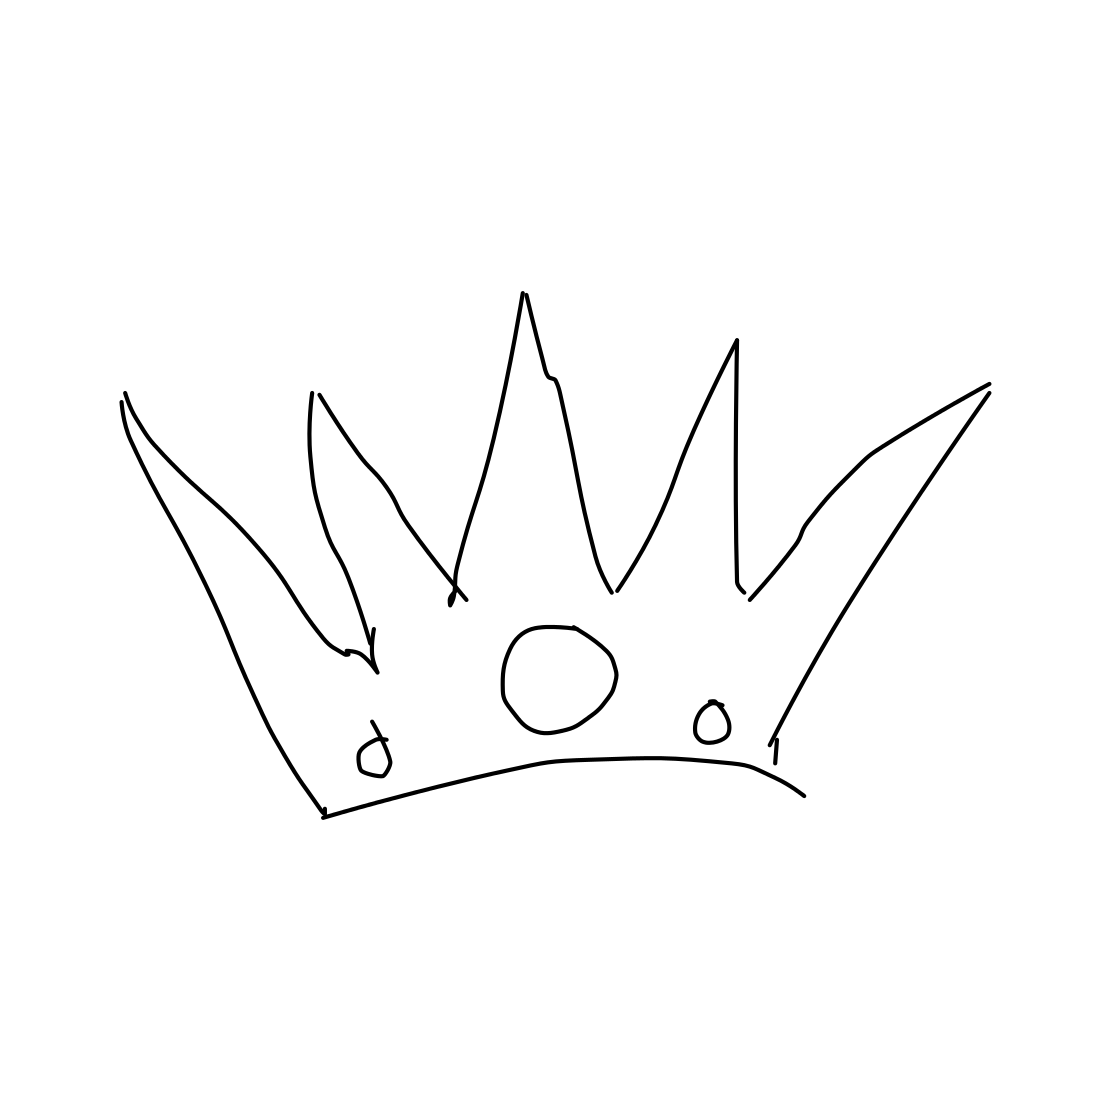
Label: crown